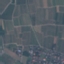
Land use / land cover: PermanentCrop